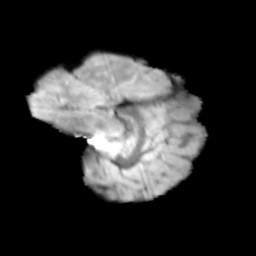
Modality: T2w
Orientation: sagittal
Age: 12
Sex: female
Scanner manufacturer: siemens
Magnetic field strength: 3 T
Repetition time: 3.8 s
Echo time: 0.07 s